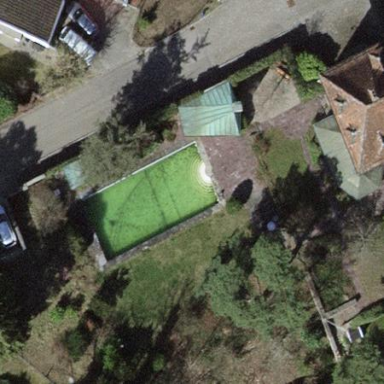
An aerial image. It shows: Swimming pool located in leisure land.